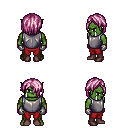
a pixel art fantasy rpg character, male body template, orc, green skin, steel chest armor, red pants, pink bangs hairstyle, metal gloves, maroon shoes, four views (front, back, left, right), 2x2 character sprite sheet, small pixel art, hard edges, no anti-aliasing